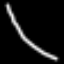
Label: line